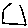
Label: hexagon